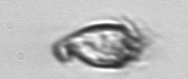
Label: Paratontonia_gracillima